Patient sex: F
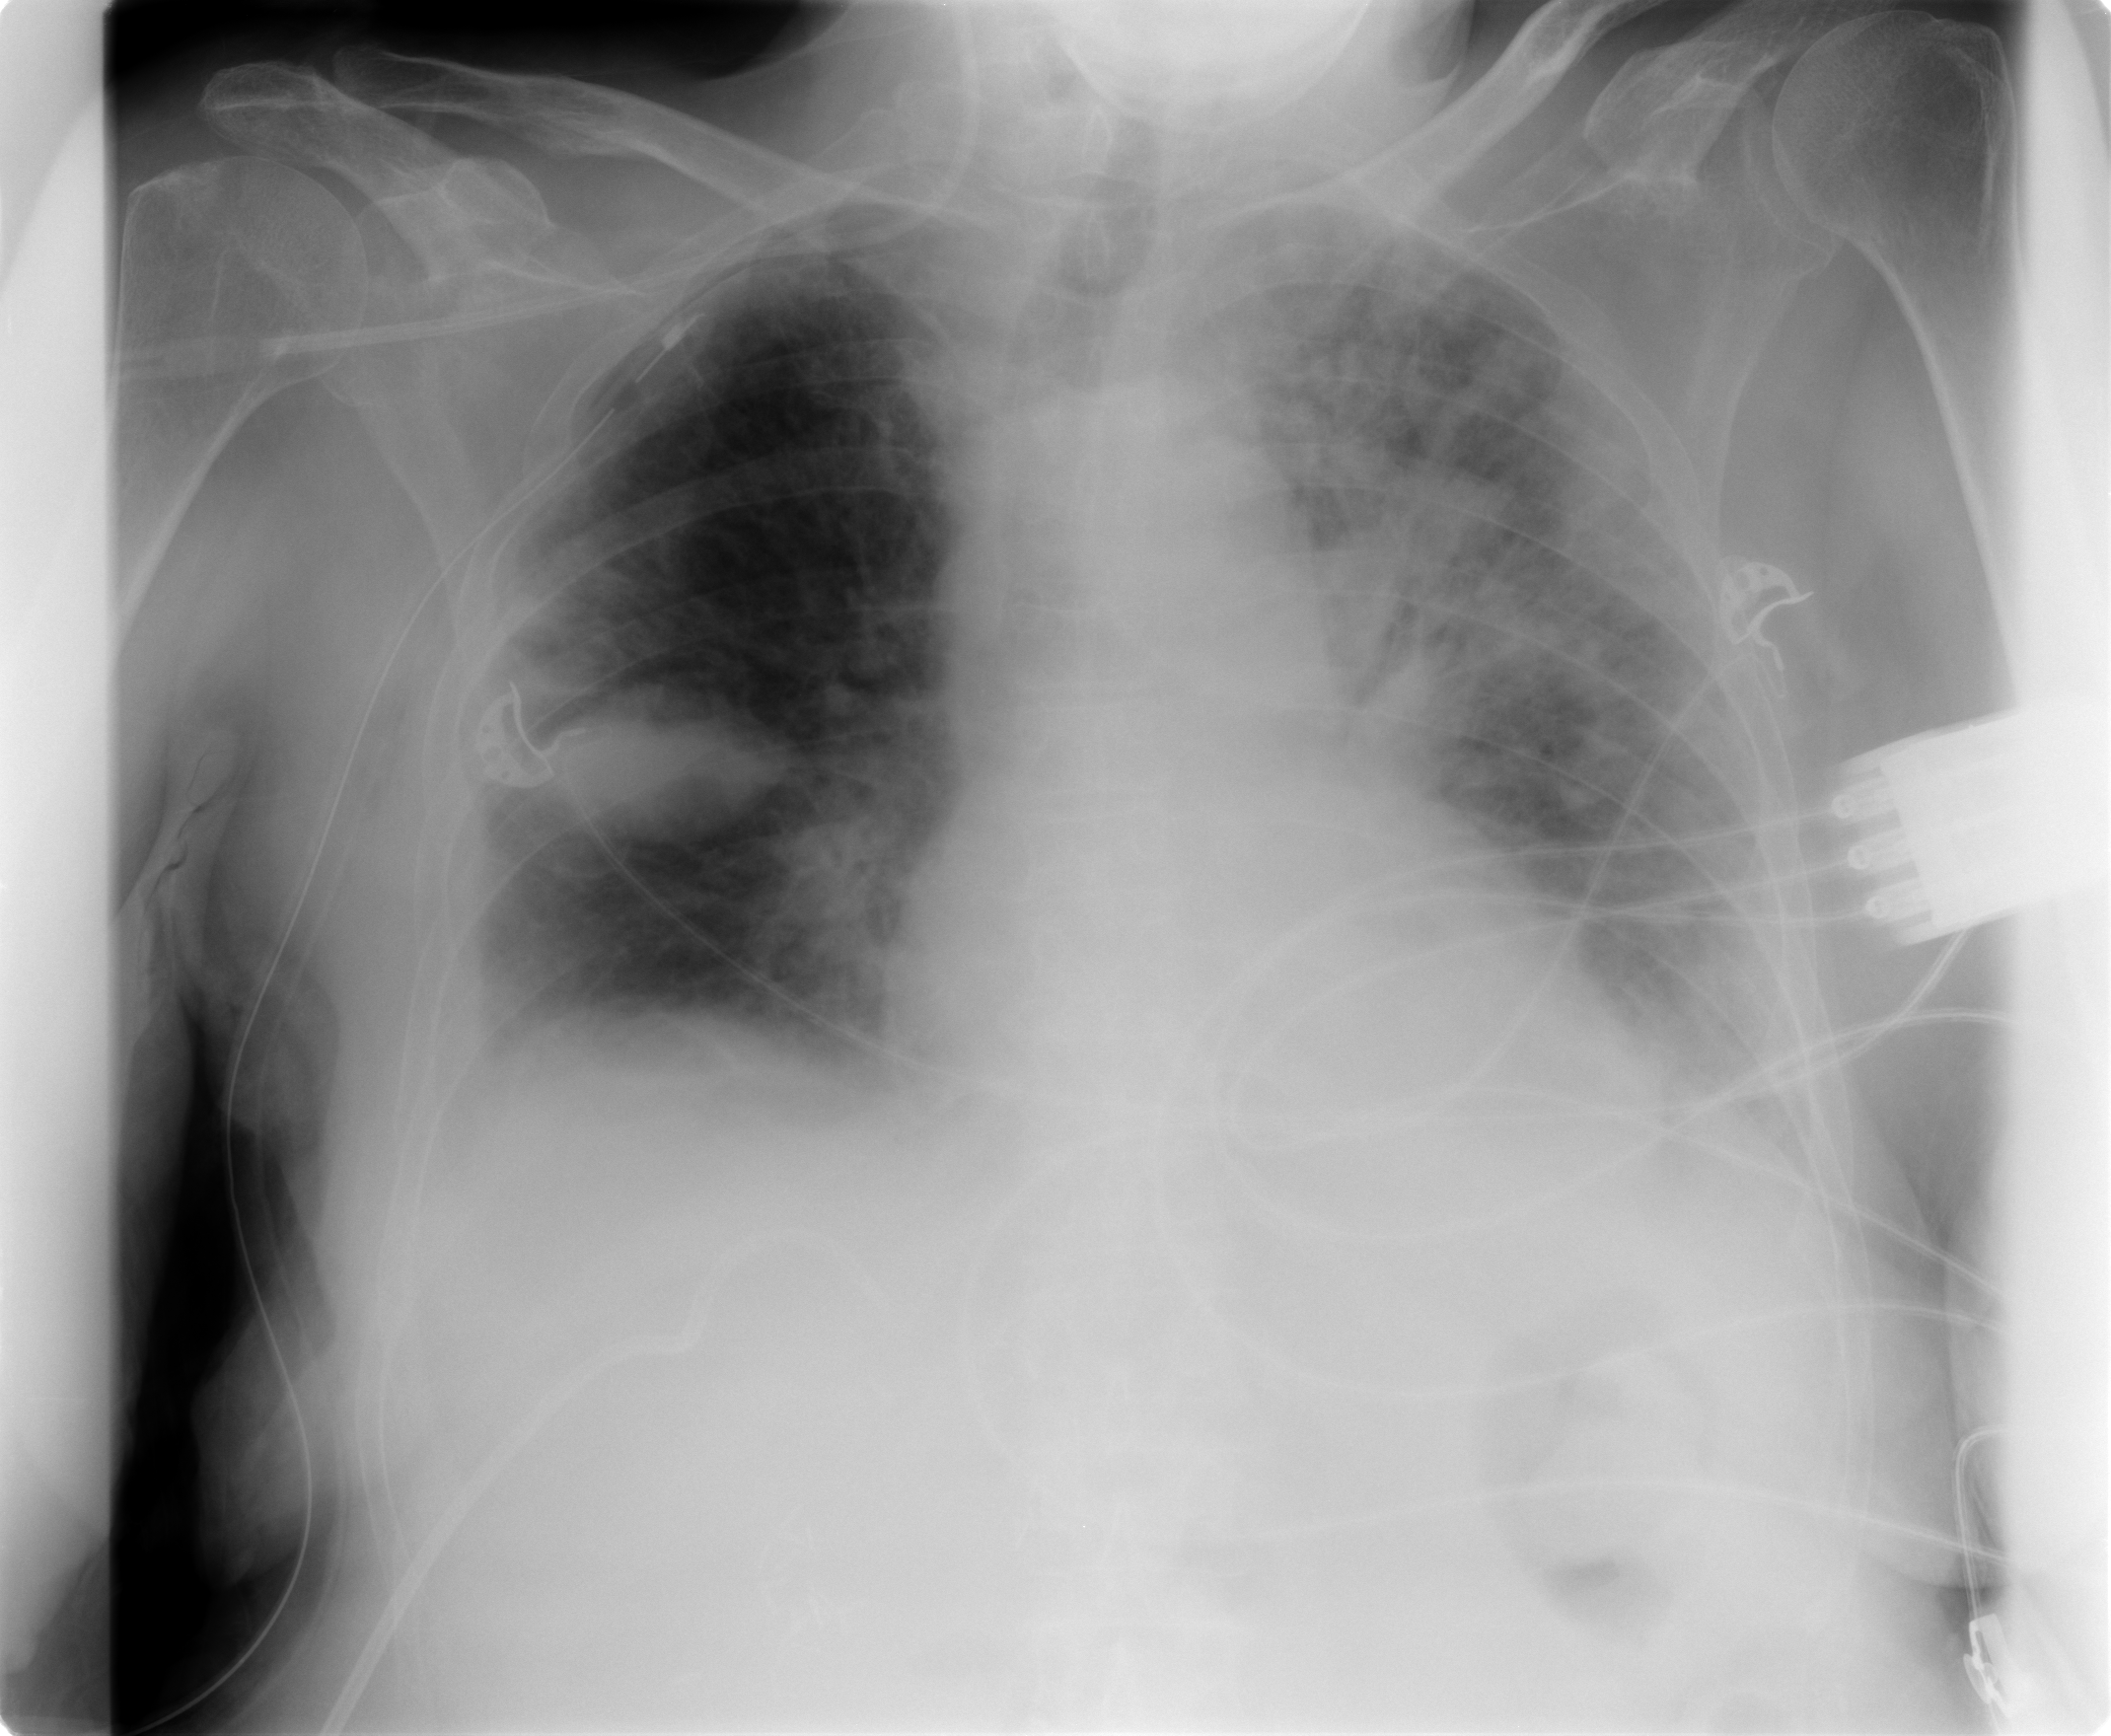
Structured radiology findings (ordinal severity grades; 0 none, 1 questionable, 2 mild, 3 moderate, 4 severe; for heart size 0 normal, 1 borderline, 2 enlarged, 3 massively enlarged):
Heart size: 0
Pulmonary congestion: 0
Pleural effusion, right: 1
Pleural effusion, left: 2
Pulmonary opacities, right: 1
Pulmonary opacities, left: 3
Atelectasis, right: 1
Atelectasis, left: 2